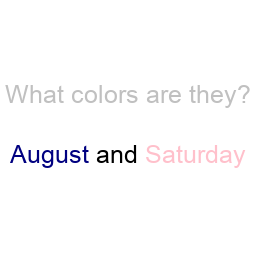
Color: navy, pink
Background color: white
Question text color: silver